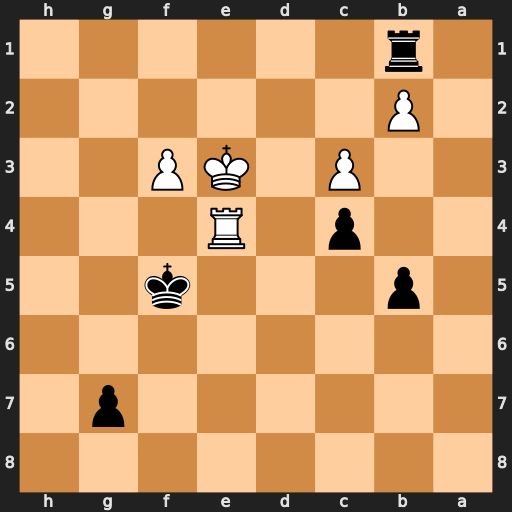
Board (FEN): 8/6p1/8/1p3k2/2p1R3/2P1KP2/1P6/1r6
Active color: b
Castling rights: -
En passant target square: -
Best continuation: Re1+ Kd4 Rxe4+ fxe4+ Ke6 e5 g6 Ke4 g5 Kd4 g4 Ke4 g3 Kf3 Kxe5